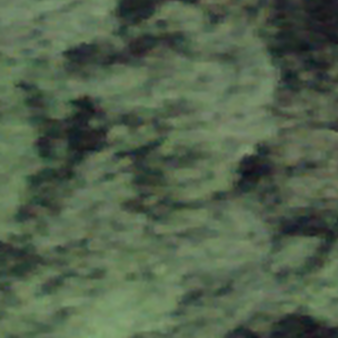
Label: other